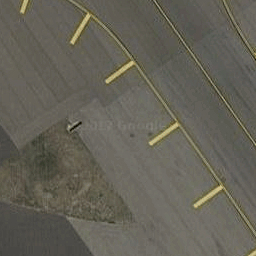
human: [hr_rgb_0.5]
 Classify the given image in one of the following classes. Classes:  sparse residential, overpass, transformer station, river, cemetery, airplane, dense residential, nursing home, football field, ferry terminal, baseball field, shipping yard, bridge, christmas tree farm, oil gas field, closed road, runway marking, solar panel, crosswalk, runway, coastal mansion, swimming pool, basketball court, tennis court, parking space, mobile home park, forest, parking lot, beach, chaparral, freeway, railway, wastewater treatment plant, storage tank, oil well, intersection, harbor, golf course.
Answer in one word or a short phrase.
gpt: runway marking